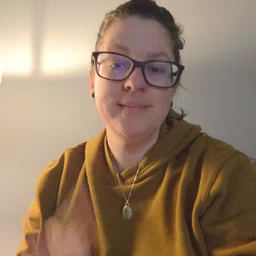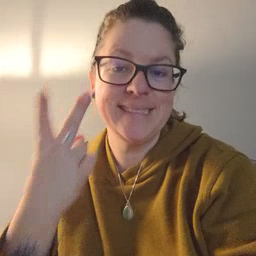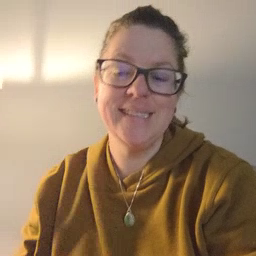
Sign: see